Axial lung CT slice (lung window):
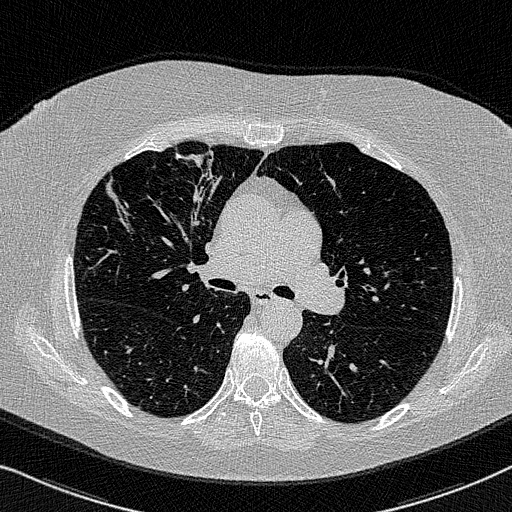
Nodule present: no